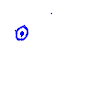
Particle: proton